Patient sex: M
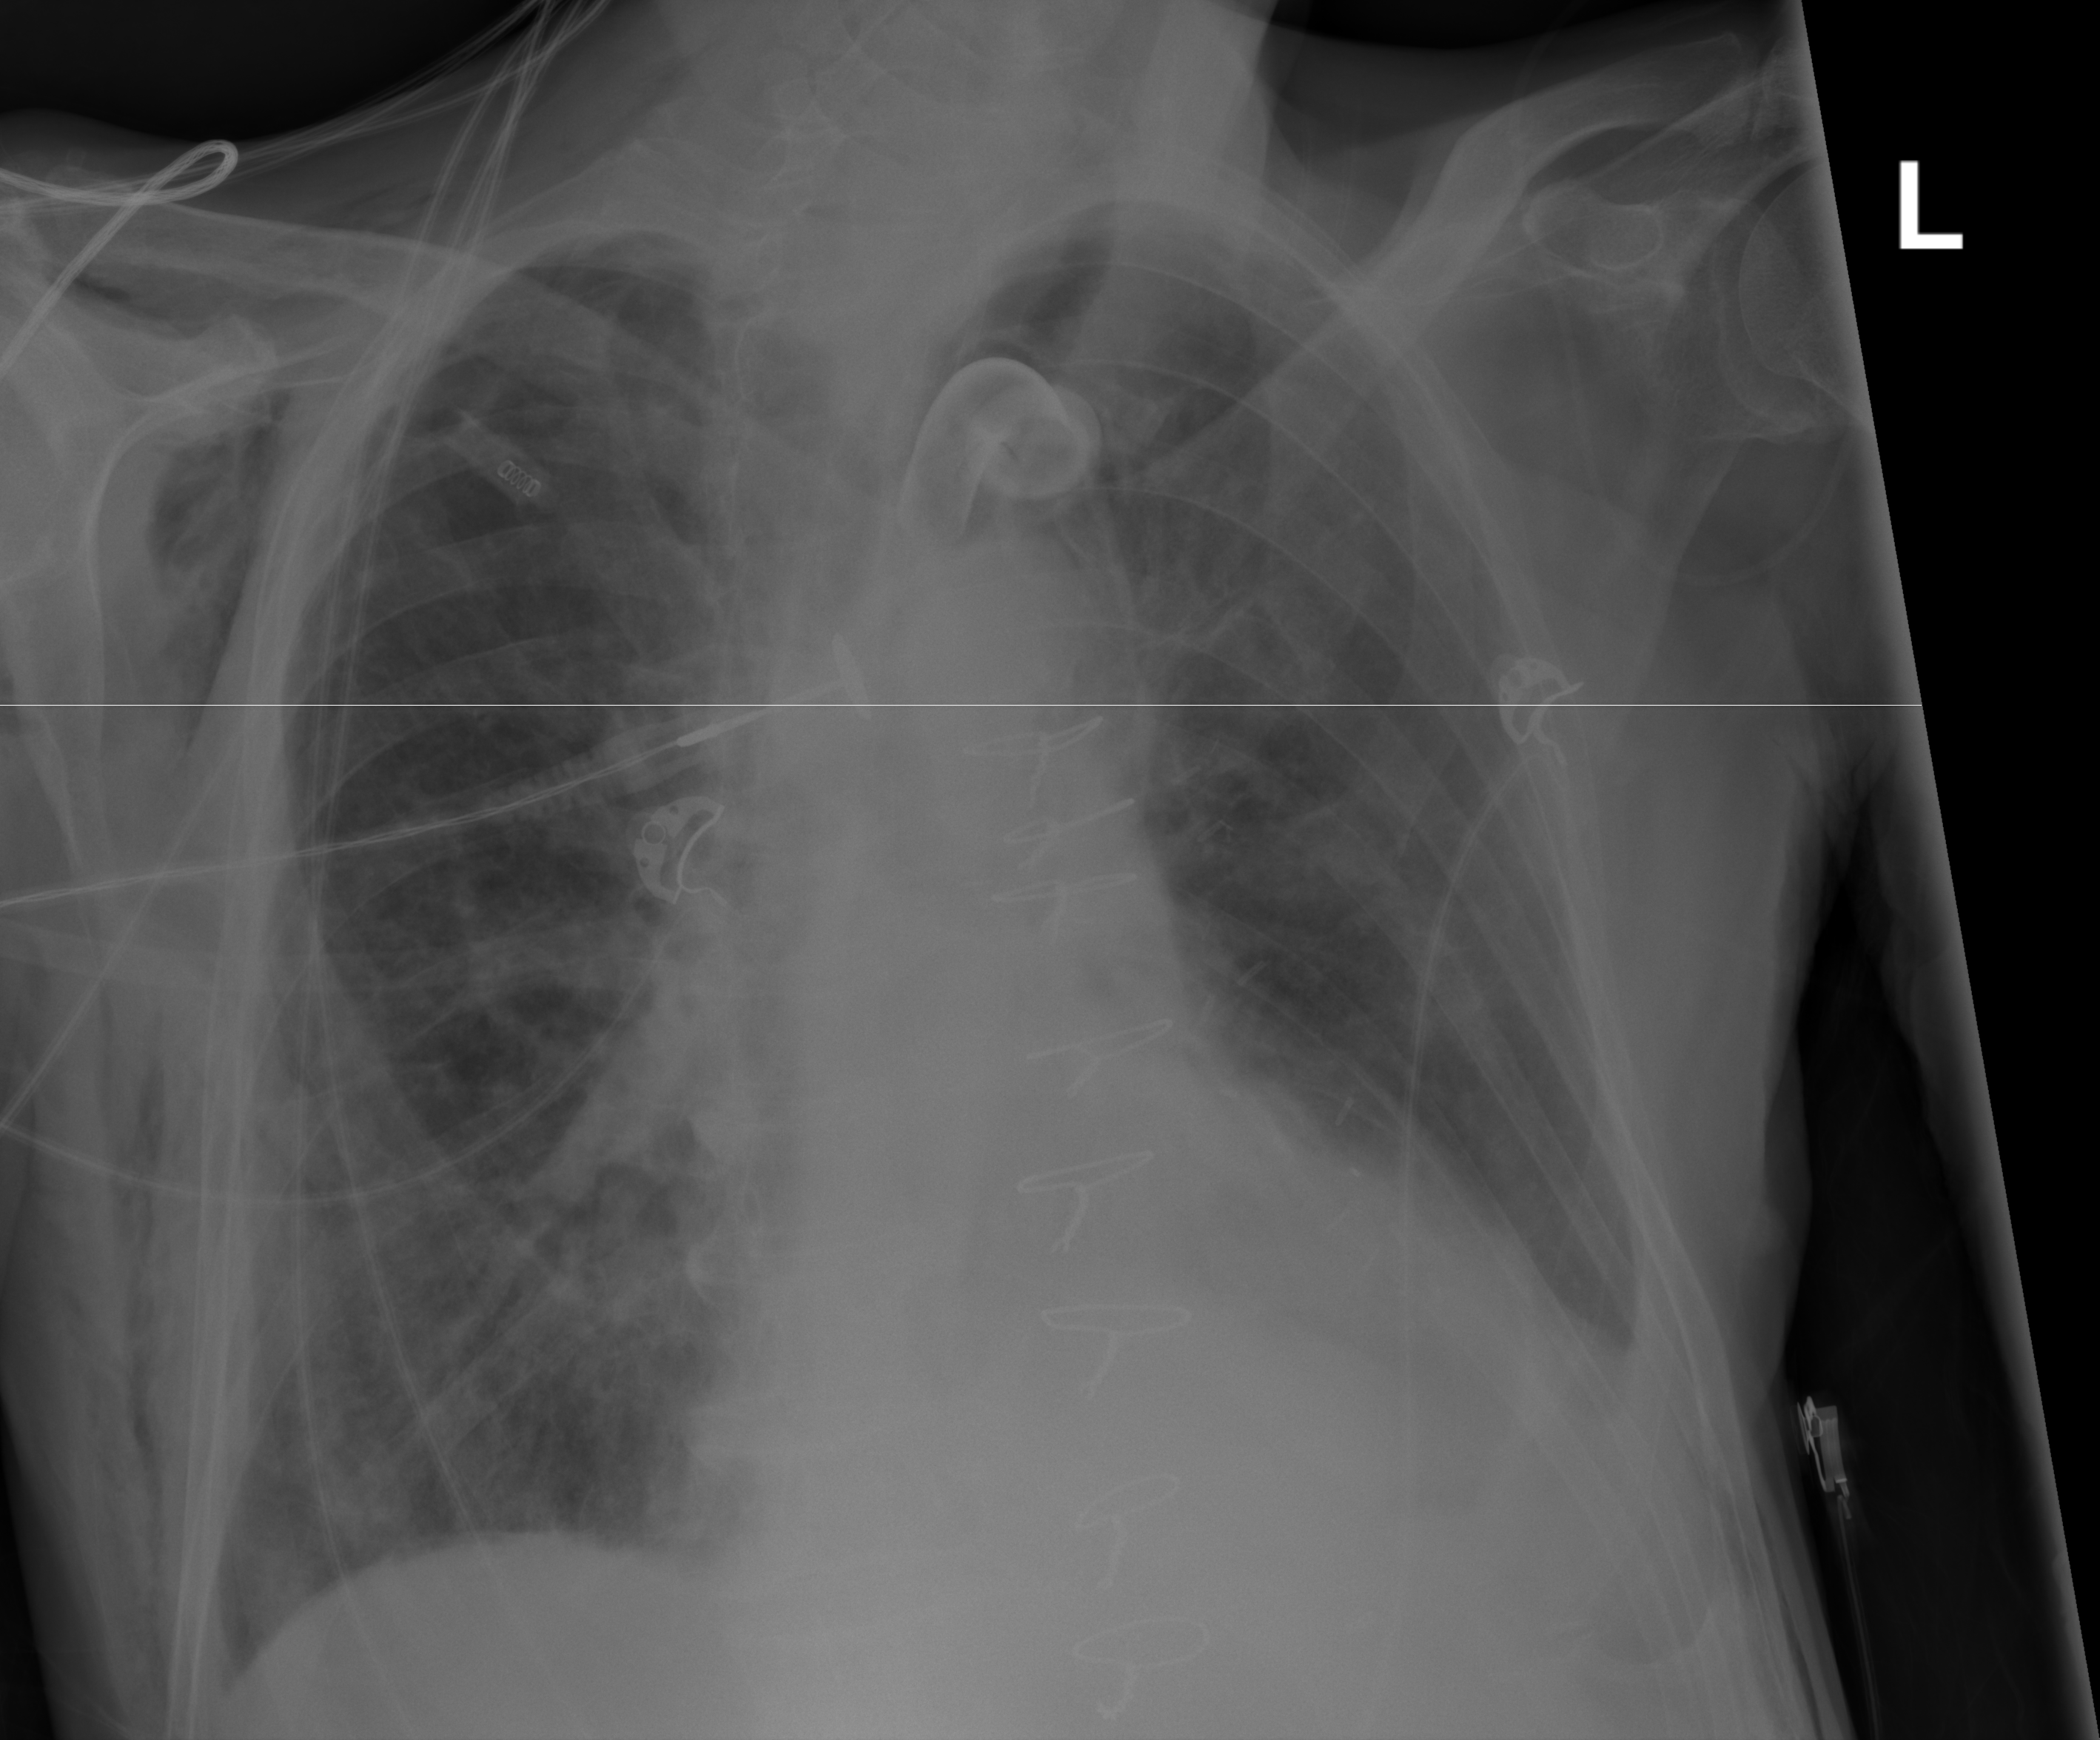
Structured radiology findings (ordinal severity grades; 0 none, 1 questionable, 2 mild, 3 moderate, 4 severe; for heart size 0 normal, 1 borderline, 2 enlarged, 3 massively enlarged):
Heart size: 0
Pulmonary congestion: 0
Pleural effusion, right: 0
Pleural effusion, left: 2
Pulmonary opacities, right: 2
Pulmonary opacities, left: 0
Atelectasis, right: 0
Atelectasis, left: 2